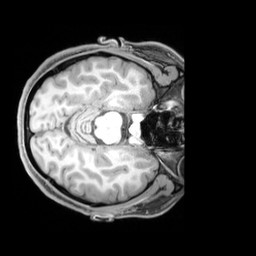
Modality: T1w
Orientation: axial
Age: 22
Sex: female
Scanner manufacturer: siemens
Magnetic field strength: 3 T
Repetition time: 1.97 s
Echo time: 0.00206 s